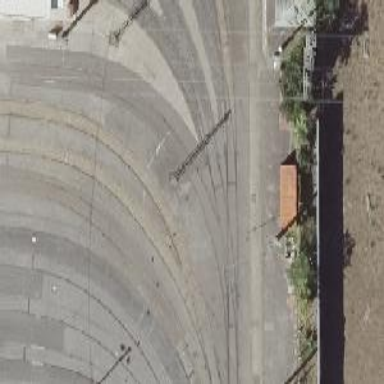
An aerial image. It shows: Railway switch.